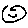
Label: smiley face